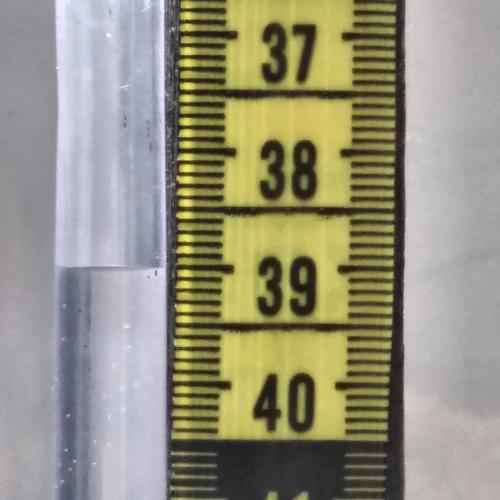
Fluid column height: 39.0 cm